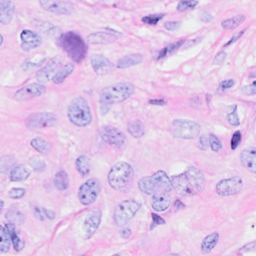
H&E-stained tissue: Breast